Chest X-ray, PA view. Patient: 68 years old, sex F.
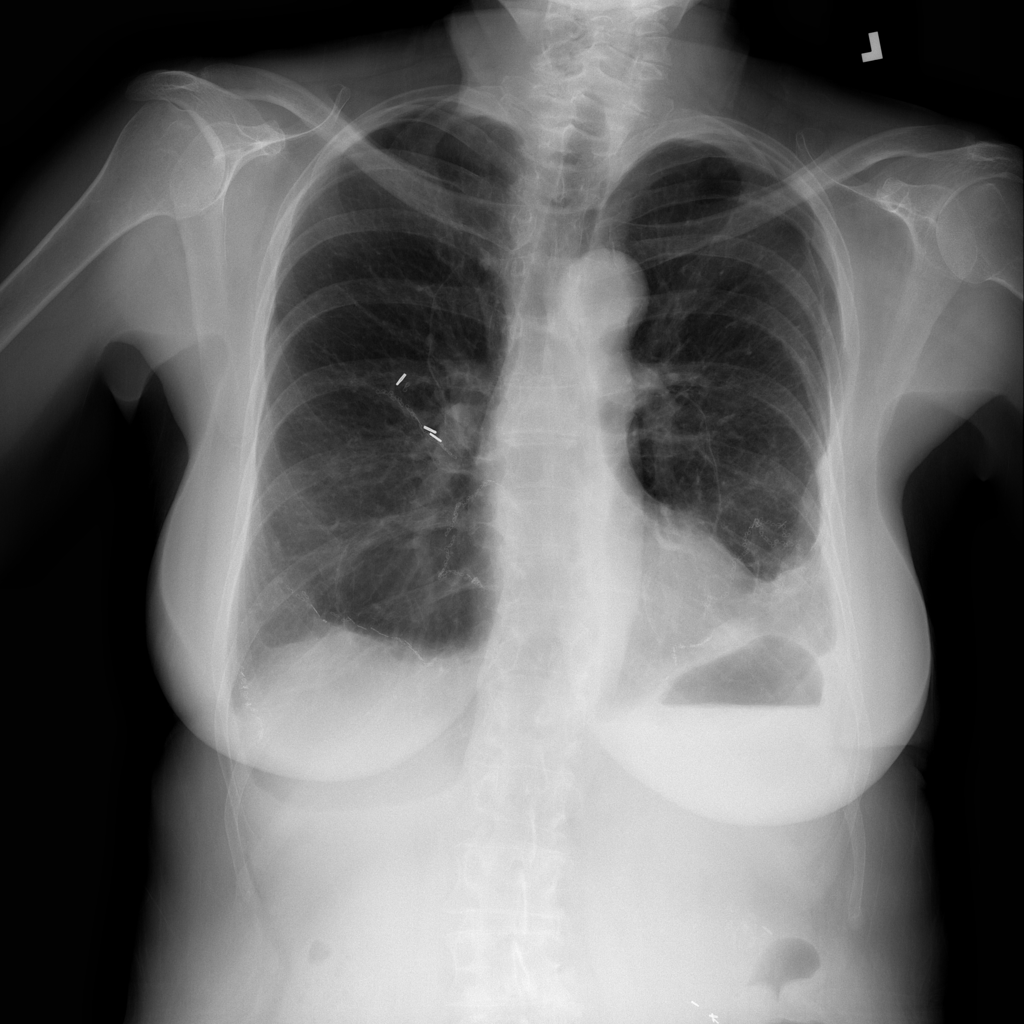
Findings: No Finding